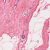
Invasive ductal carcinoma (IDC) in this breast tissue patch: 0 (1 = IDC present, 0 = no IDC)